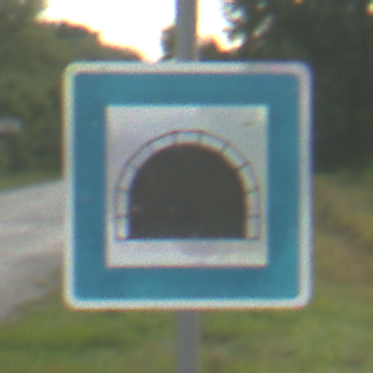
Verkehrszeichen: Tunnel
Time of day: SunriseSunset
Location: Outdoor (RoadRail)
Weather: PartlyCloudy
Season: NotSpecified
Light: Natural